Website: macys
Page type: review-order
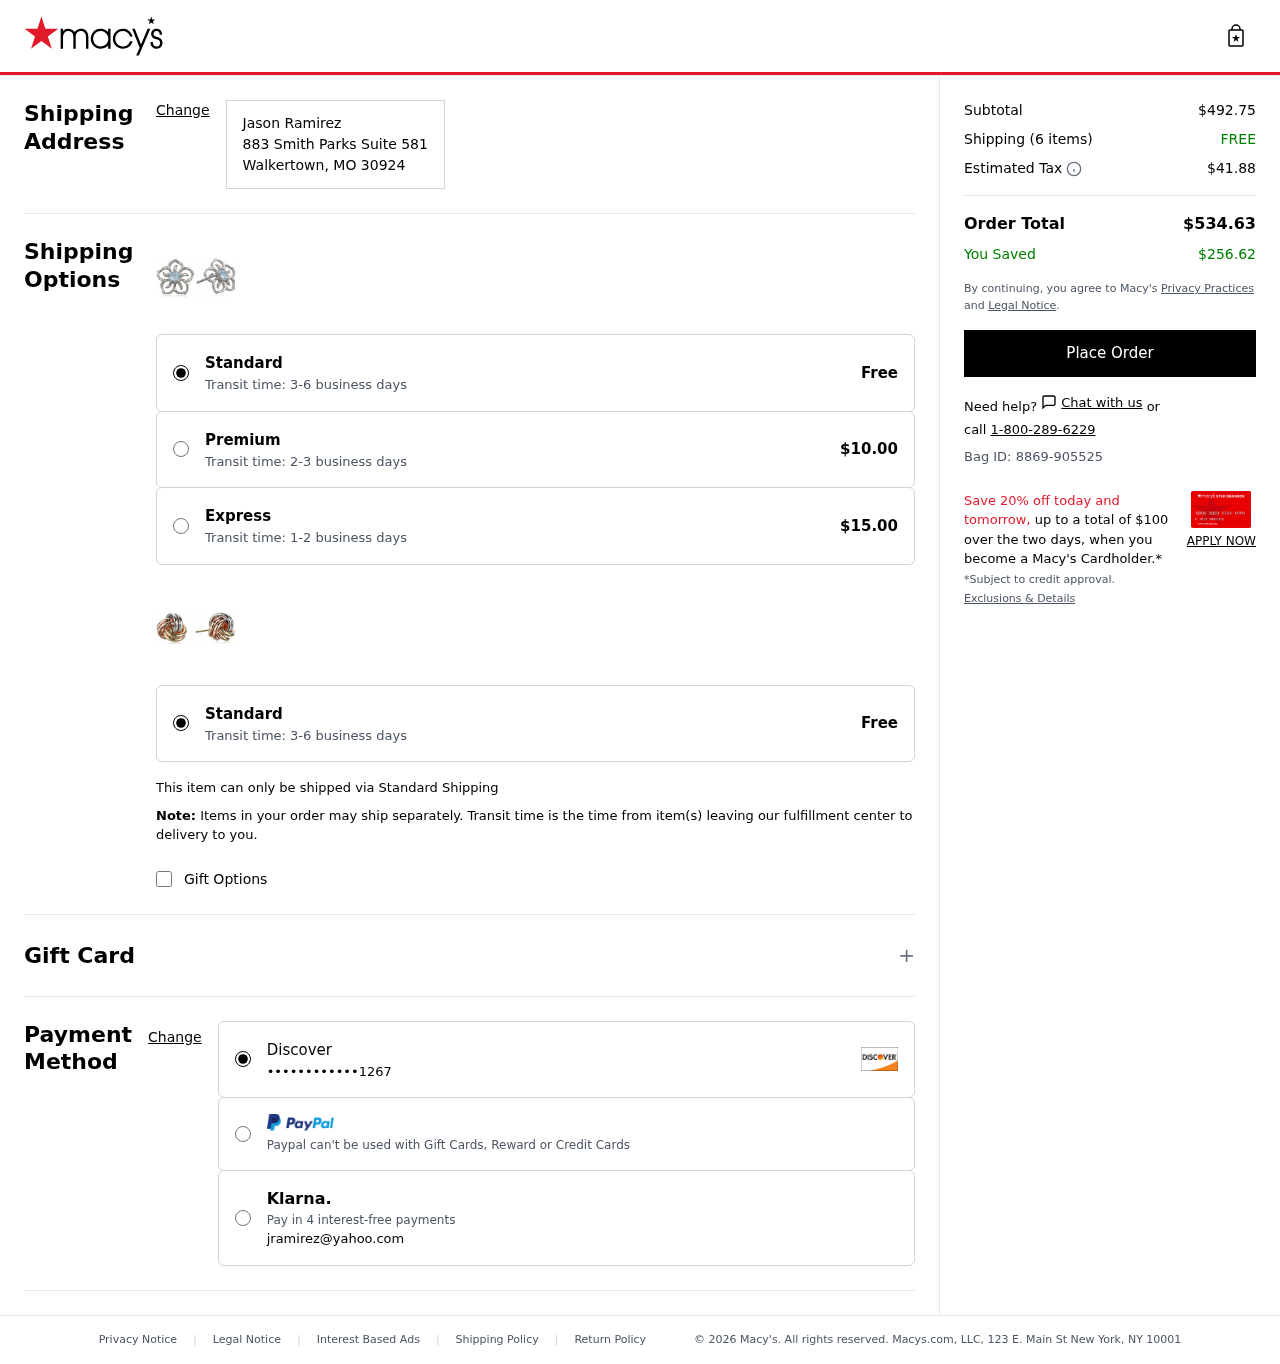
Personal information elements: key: PII_CARD_LAST4
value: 1267
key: PII_CARD_TYPE
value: Discover
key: PII_CITY
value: Walkertown
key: PII_EMAIL
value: jramirez@yahoo.com
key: PII_FULLNAME
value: Jason Ramirez
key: PII_POSTCODE
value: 30924
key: PII_STATE_ABBR
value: MO
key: PII_STREET
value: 883 Smith Parks Suite 581
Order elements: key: ORDER_SUBTOTAL
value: $492.75
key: ORDER_NUM_ITEMS
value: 6
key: ORDER_SHIPPING_COST
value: FREE
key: ORDER_TAX
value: $41.88
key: ORDER_TOTAL
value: $534.63
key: ORDER_SAVINGS
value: $256.62
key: ORDER_BAG_ID
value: Bag ID: 8869-905525